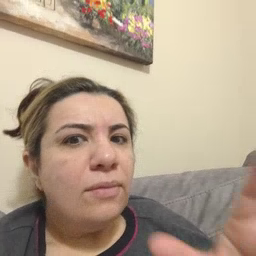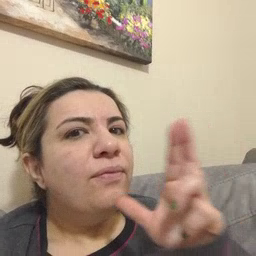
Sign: hen